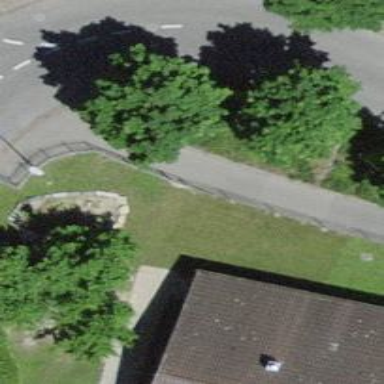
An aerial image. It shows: Asphalt path with excellent trail visibility.